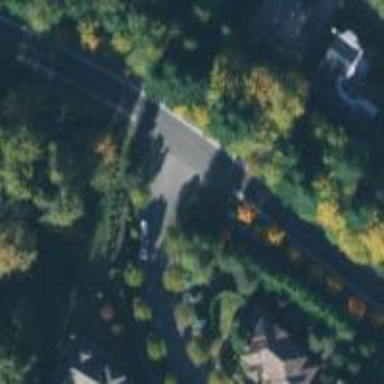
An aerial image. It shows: Paved footway with asphalt surface.